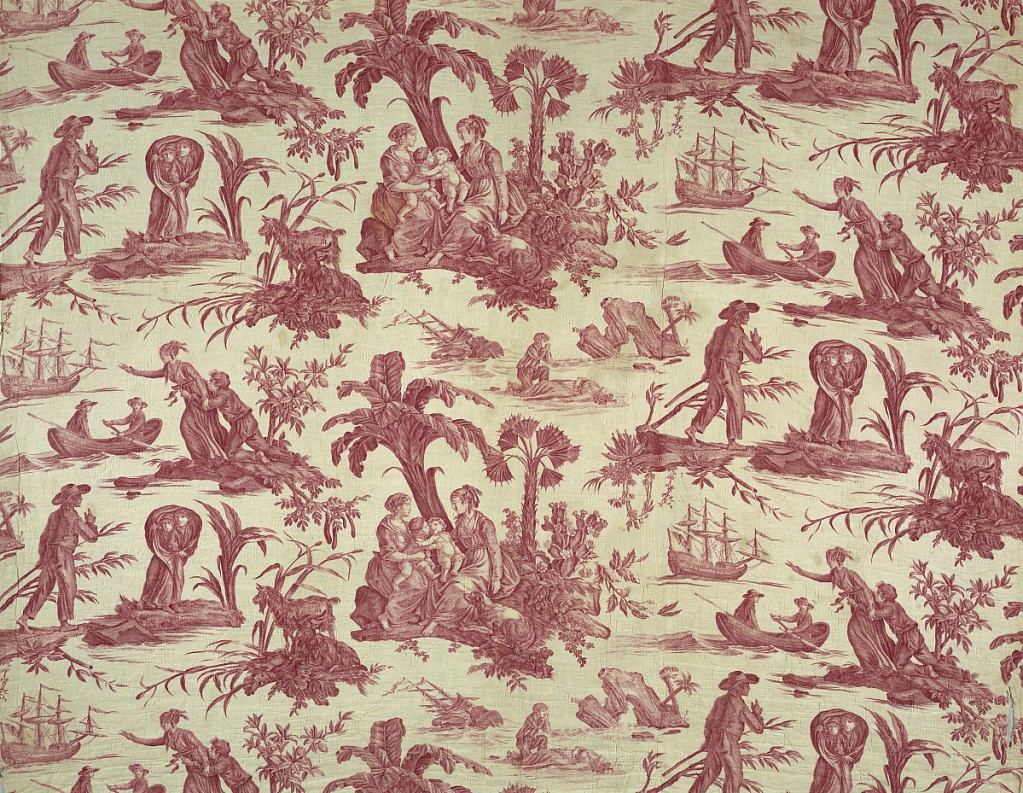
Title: Paul et Virginie
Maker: Jean-Baptiste Huët, French, 1745–1811
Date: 1802
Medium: cotton Technique: roller printed on plain weave
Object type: Panel
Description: Scenes illustrating the novel "Paul et Virginie"; two women with babies, Paul and Virginia as children sheltering from a storm, Paul clinging to Virginia and the shipwrecked Virginia. In red on white.